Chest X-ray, AP view. Patient: 52 years old, sex M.
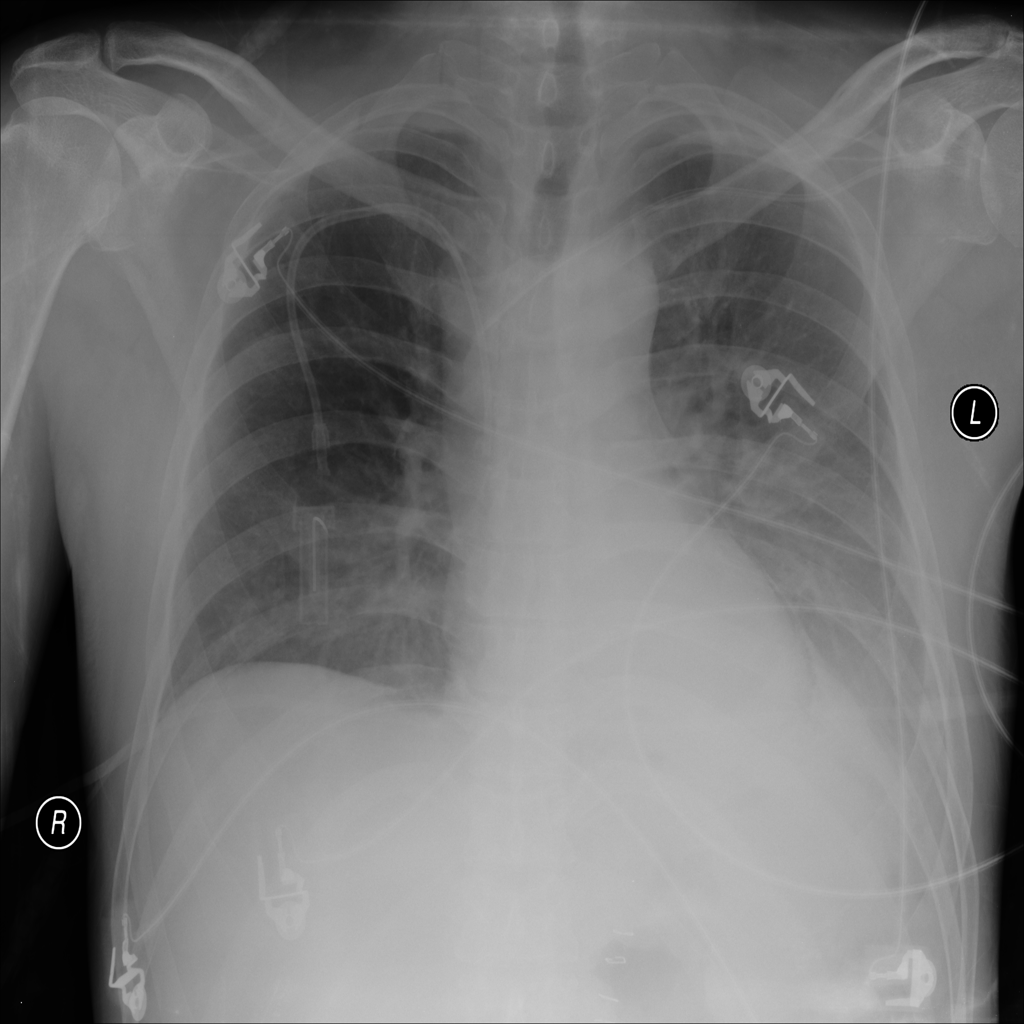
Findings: Effusion, Infiltration